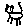
Label: cat